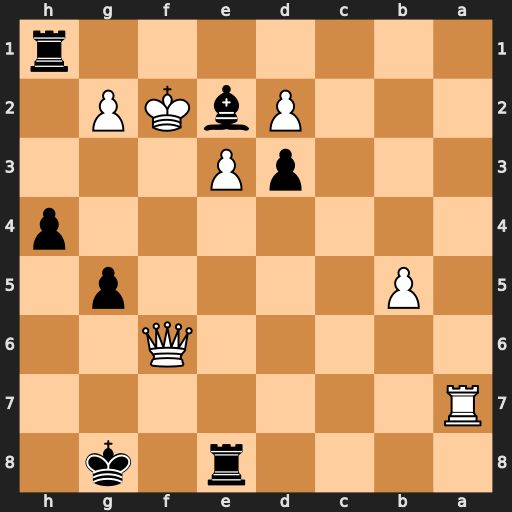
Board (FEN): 4r1k1/R7/5Q2/1P4p1/7p/3pP3/3PbKP1/7r
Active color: b
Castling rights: -
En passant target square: -
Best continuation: Rf1#